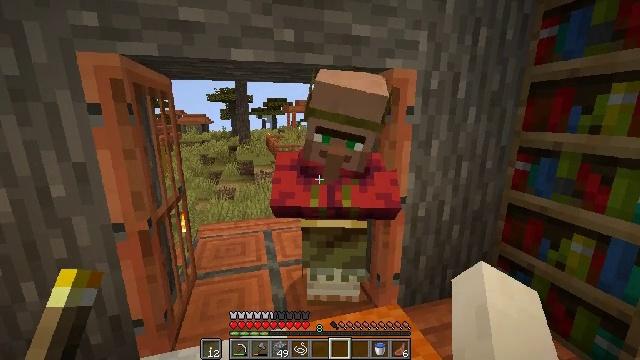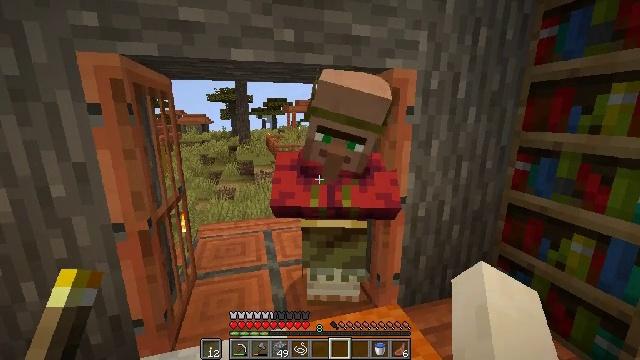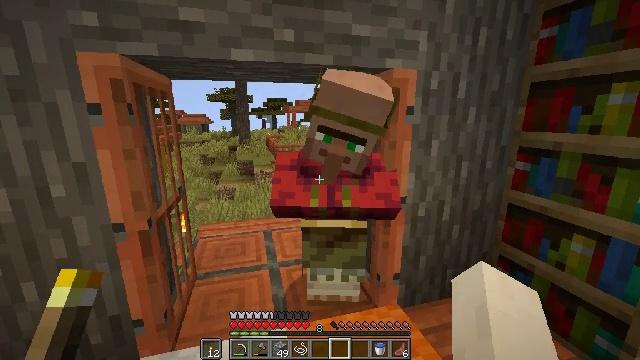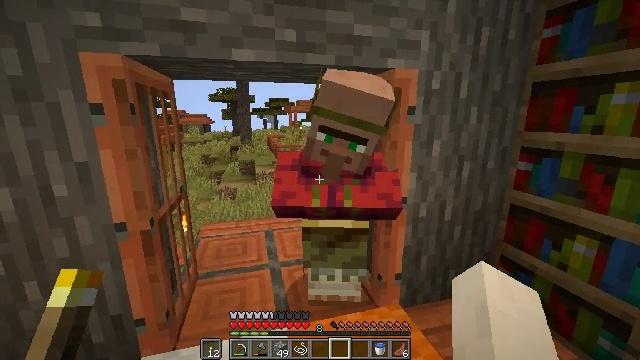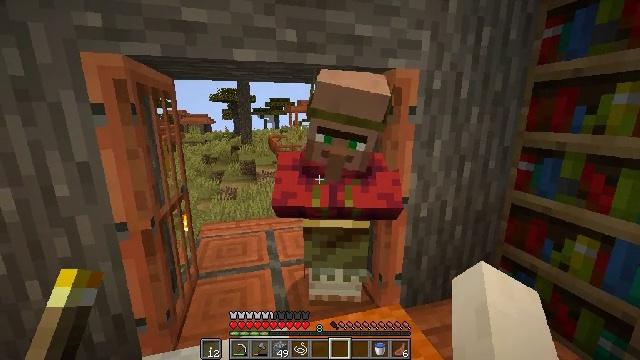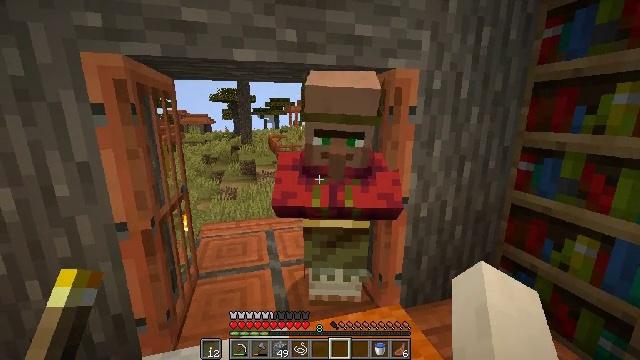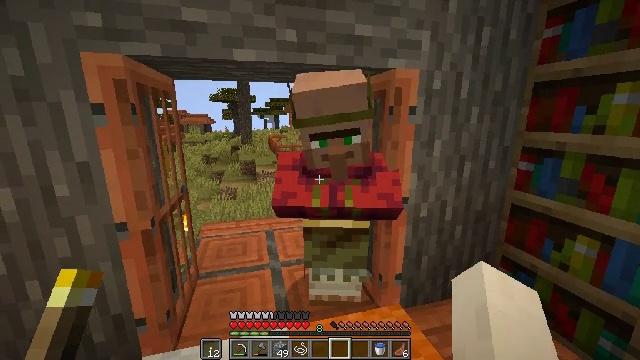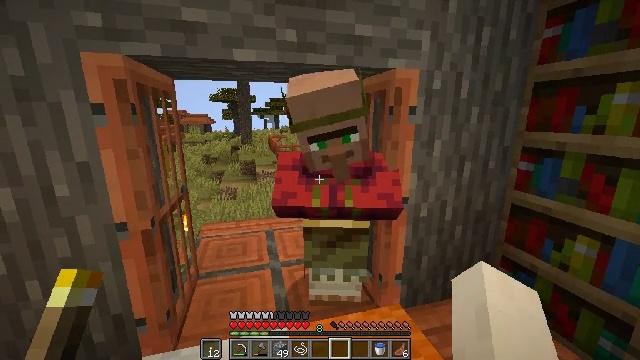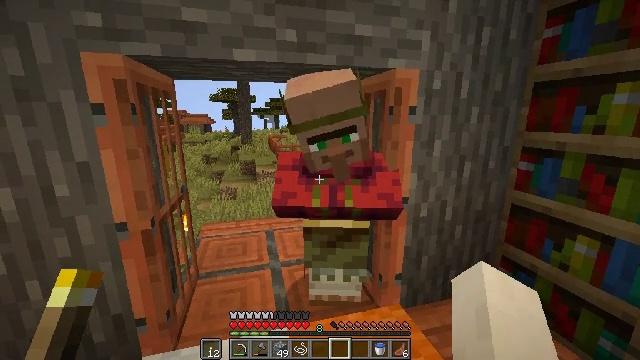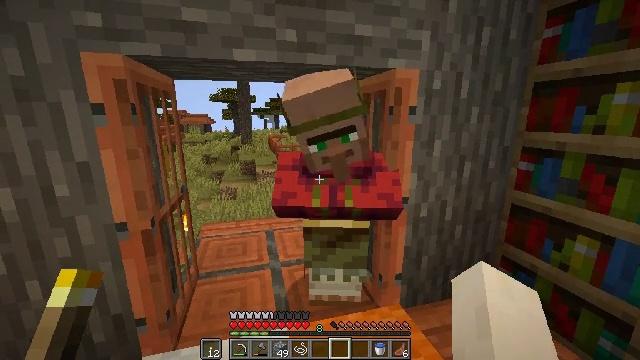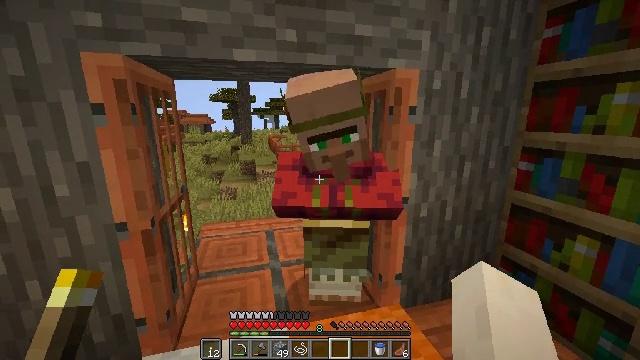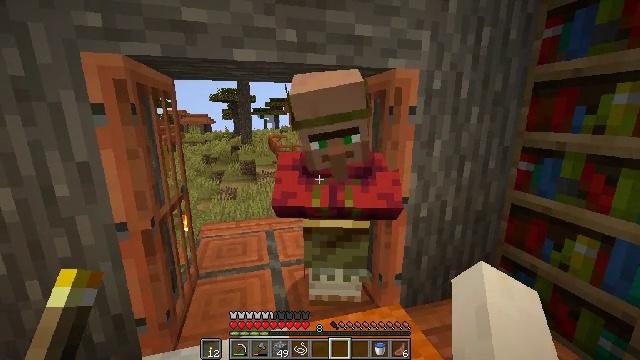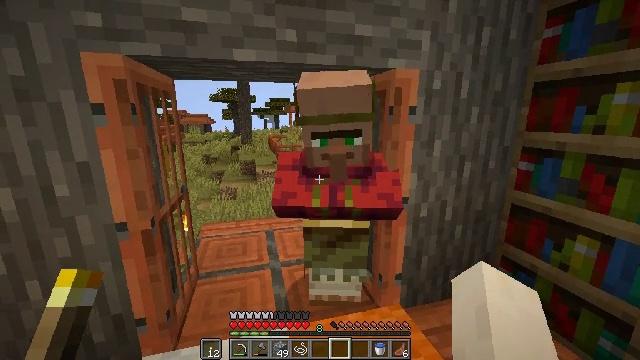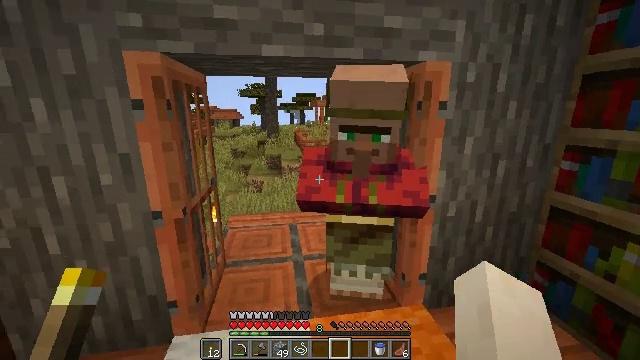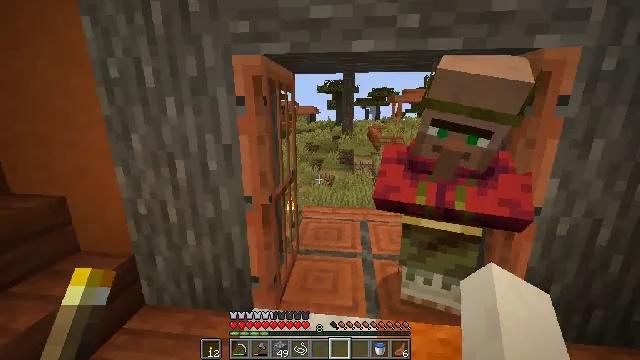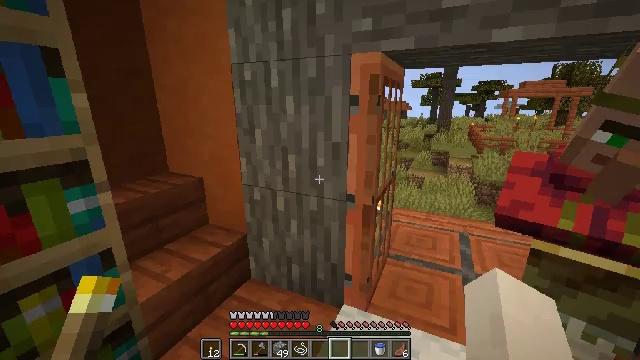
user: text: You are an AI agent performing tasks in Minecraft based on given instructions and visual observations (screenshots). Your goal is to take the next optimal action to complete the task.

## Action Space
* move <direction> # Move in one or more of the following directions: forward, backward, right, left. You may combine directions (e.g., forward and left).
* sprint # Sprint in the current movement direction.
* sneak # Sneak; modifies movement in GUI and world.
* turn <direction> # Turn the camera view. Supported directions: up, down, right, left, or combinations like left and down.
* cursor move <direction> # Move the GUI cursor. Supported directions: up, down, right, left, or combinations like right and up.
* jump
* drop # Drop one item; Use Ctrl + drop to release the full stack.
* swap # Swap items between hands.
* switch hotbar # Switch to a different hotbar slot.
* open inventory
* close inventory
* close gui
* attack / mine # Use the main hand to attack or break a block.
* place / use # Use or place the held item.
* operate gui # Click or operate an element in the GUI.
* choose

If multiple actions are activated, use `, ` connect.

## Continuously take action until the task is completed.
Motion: motion action
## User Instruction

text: Gather some orange carpet for reuse.
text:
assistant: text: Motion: attack / mine
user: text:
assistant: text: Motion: attack / mine
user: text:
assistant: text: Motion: attack / mine
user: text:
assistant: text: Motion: attack / mine
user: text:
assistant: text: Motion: attack / mine
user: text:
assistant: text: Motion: attack / mine
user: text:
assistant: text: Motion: attack / mine
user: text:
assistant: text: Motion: attack / mine
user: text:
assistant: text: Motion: attack / mine
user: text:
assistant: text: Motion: attack / mine
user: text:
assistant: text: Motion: attack / mine
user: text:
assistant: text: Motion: attack / mine
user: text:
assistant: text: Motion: turn left and down, attack / mine
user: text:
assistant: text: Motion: move left, turn left, attack / mine
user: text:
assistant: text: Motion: move left, turn left, attack / mine
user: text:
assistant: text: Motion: move left, turn left, attack / mine
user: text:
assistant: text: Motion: move left, attack / mine
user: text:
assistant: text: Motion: attack / mine
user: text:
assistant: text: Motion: turn right, attack / mine
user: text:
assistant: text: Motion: turn right, attack / mine
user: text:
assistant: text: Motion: turn right, attack / mine
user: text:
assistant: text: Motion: turn right, attack / mine
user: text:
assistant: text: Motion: turn right, attack / mine
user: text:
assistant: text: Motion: turn right, attack / mine
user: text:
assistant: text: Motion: attack / mine
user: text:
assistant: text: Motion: attack / mine
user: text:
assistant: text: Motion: attack / mine
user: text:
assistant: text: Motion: attack / mine
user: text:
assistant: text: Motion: attack / mine
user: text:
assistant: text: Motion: attack / mine